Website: macys
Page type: delivery-shipping
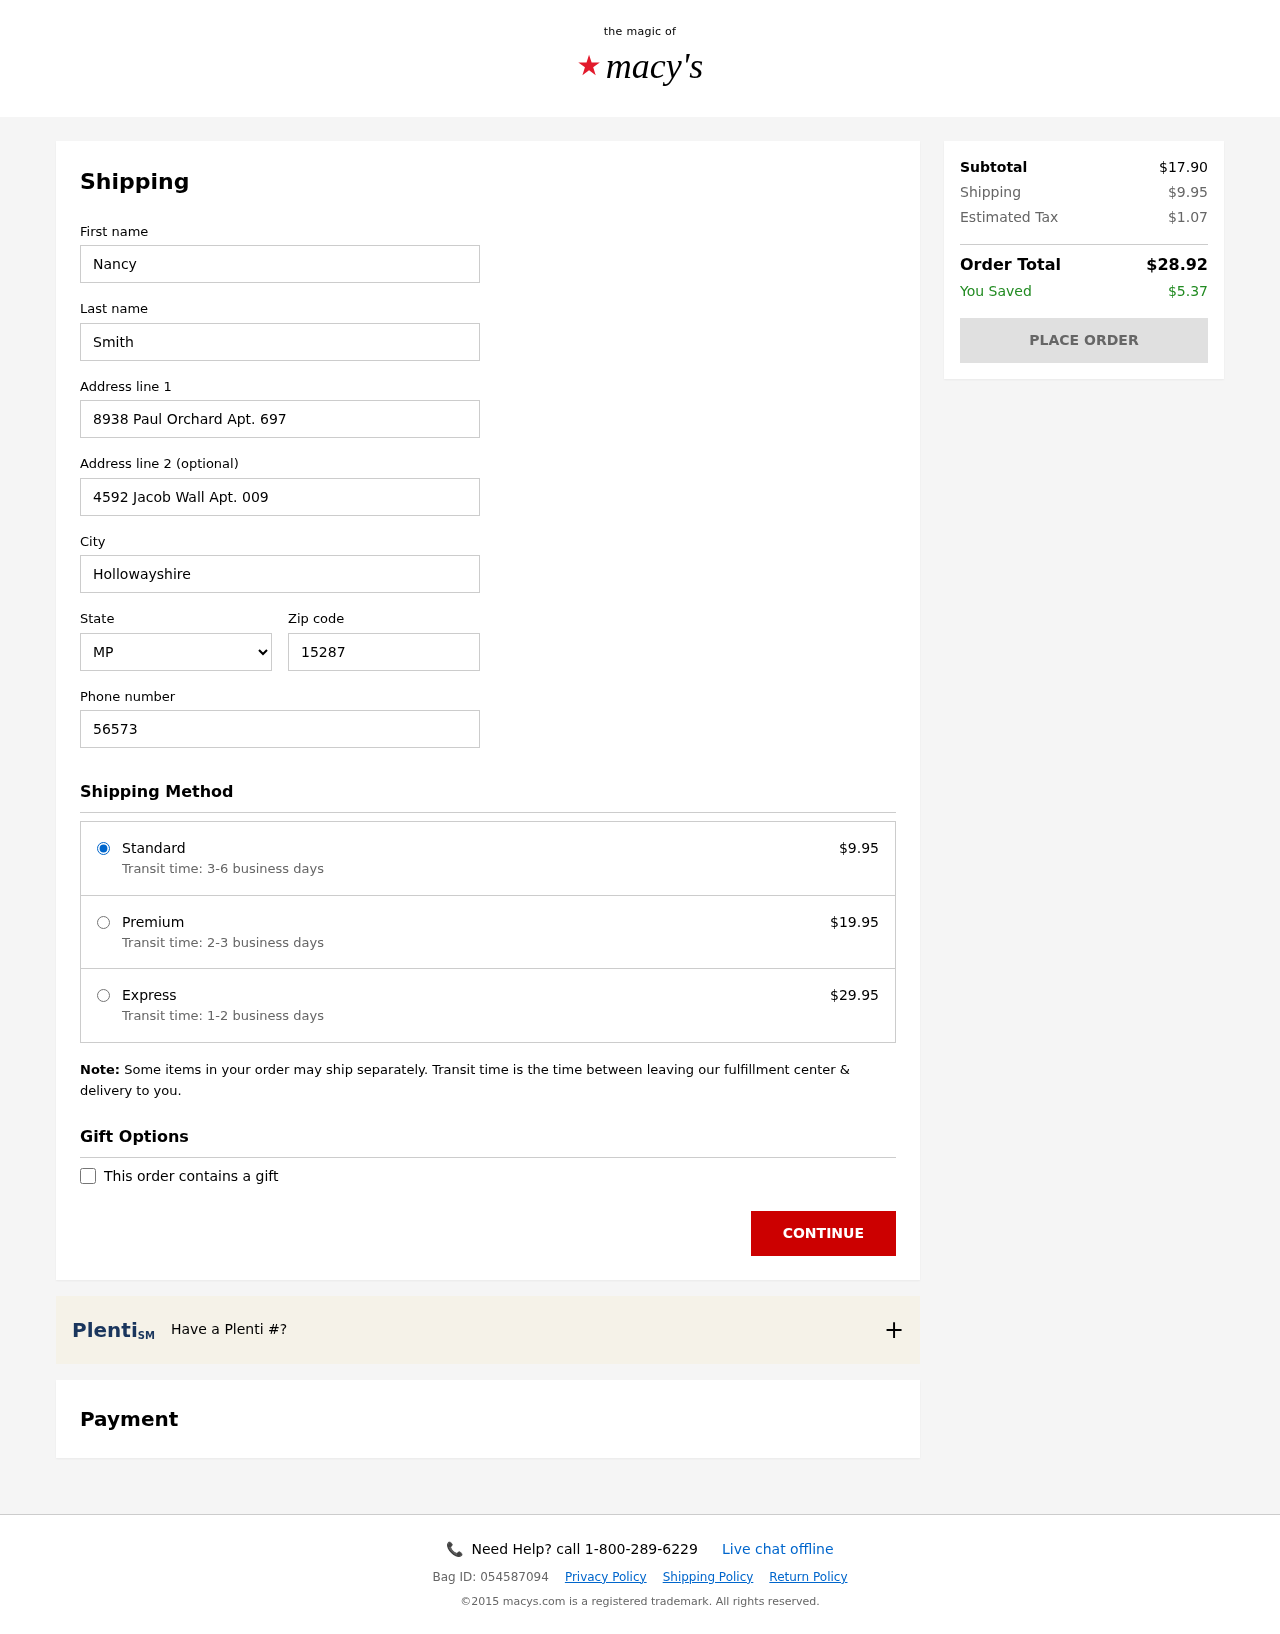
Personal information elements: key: PII_CITY
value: Hollowayshire
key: PII_FIRSTNAME
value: Nancy
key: PII_LASTNAME
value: Smith
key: PII_PHONE
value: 5657315807
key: PII_POSTCODE
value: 15287
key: PII_STATE_ABBR
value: MP
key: PII_STREET
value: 8938 Paul Orchard Apt. 697
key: PII_STREET2
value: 4592 Jacob Wall Apt. 009
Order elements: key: ORDER_SHIPPING_COST
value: $9.95
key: ORDER_SHIPPING_PREMIUM
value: $19.95
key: ORDER_SHIPPING_EXPRESS
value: $29.95
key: ORDER_SUBTOTAL
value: $17.90
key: ORDER_TAX
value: $1.07
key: ORDER_TOTAL
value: $28.92
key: ORDER_SAVINGS
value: $5.37